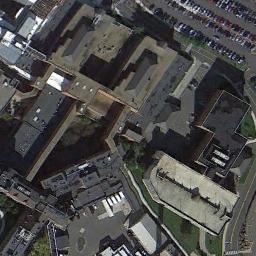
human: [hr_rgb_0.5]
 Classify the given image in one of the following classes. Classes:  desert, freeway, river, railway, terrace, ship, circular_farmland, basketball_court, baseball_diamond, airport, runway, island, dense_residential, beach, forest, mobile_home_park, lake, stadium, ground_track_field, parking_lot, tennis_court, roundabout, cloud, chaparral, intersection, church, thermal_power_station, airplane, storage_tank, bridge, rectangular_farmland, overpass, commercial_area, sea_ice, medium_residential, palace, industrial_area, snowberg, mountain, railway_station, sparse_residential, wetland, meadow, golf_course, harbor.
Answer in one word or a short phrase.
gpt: commercial_area